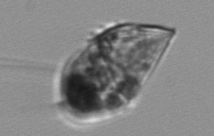
Label: Gyrodinium